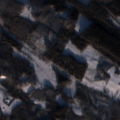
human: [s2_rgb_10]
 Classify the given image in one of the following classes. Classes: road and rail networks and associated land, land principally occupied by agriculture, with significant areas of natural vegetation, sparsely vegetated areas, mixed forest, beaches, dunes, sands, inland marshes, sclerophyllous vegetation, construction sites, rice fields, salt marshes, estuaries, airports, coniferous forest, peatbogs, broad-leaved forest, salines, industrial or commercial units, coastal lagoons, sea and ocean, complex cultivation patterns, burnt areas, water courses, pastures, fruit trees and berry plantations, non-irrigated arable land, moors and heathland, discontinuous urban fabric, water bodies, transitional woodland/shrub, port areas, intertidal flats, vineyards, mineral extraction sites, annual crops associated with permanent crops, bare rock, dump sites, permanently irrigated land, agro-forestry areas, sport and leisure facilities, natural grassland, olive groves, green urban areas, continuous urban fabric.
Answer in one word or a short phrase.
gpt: non-irrigated arable land, land principally occupied by agriculture, with significant areas of natural vegetation, coniferous forest, mixed forest, transitional woodland/shrub